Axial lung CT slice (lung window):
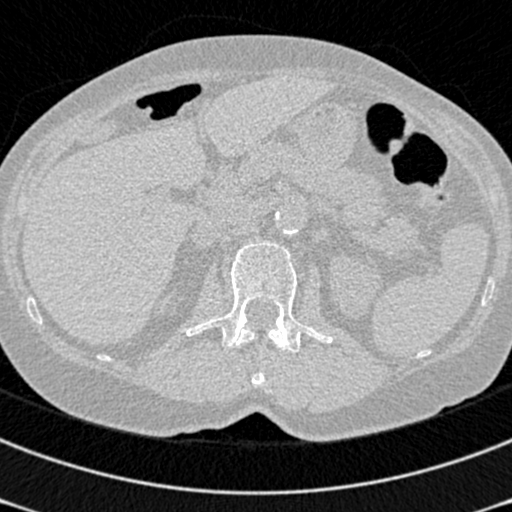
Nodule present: no